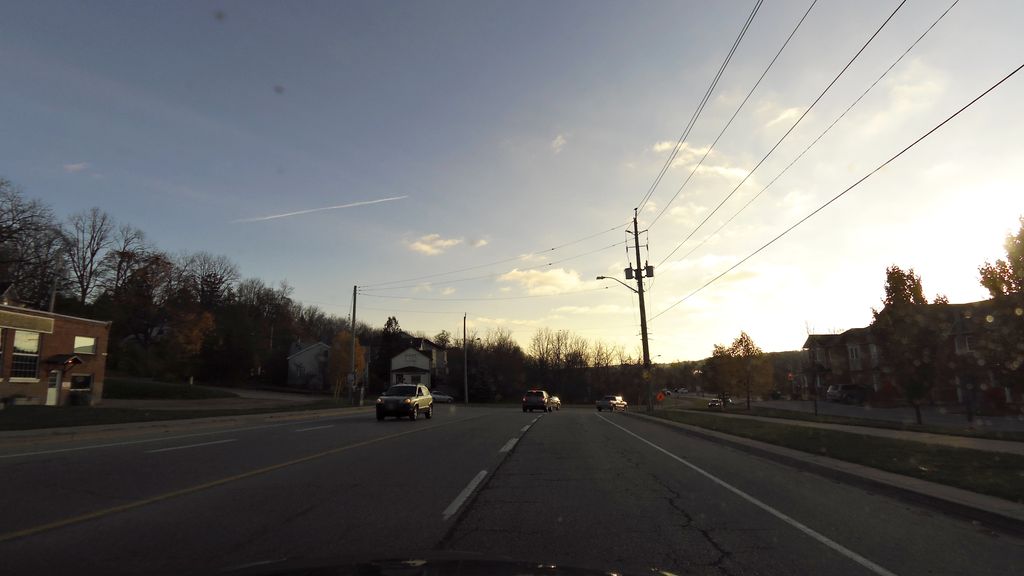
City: kitchener-waterloo